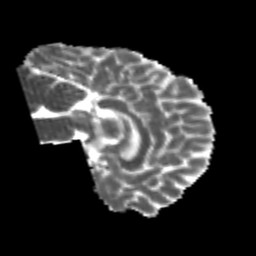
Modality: MD
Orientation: sagittal
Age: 22
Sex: male
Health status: healthy
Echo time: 0.074 s